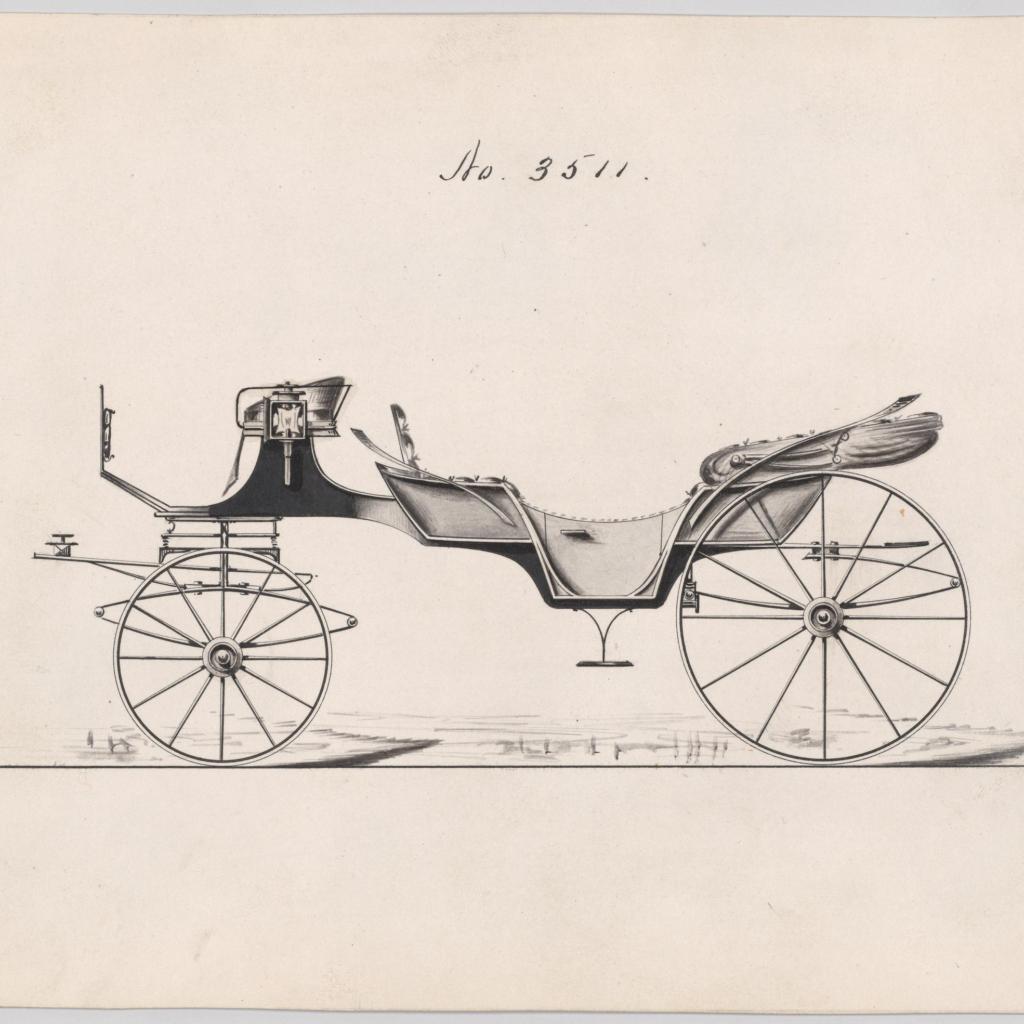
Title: Design for Vis-à-vis, no. 3511
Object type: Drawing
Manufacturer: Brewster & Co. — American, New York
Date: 1879
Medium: Pen and black ink, watercolor and gouache with gum arabic
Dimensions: Sheet: 6 7/16 x 9 1/4 in. (16.4 x 23.5 cm)
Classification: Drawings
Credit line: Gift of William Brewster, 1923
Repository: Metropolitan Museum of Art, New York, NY